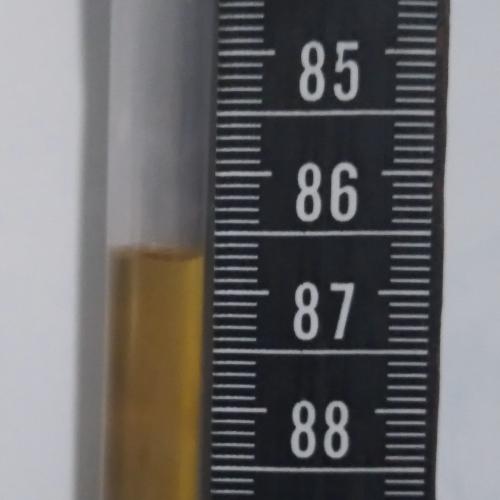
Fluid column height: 86.7 cm